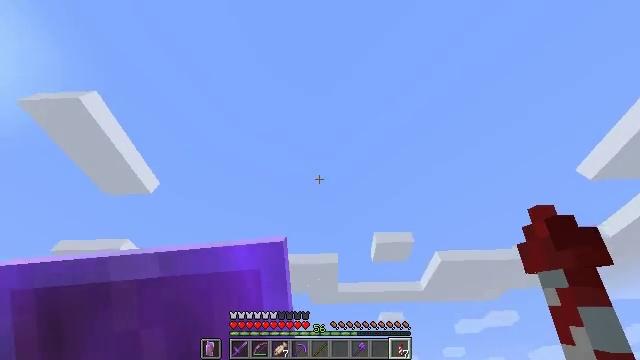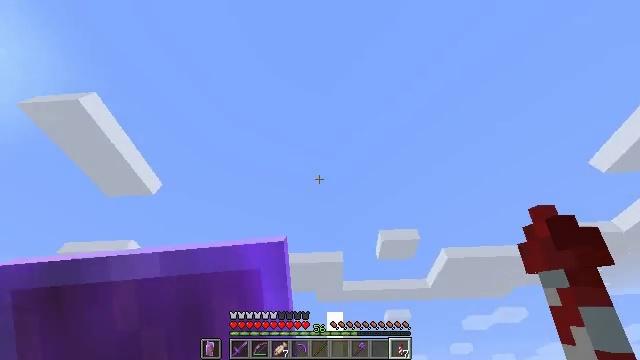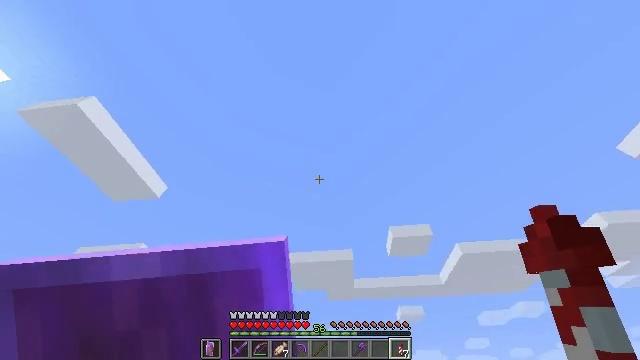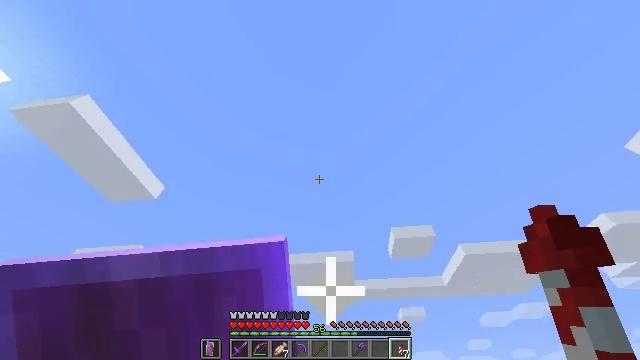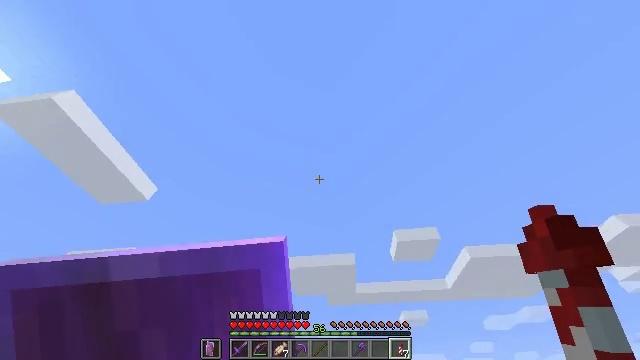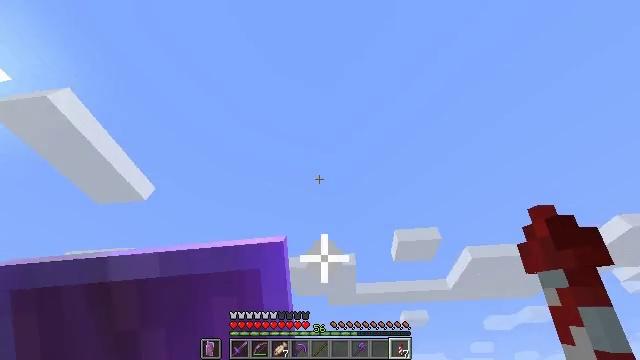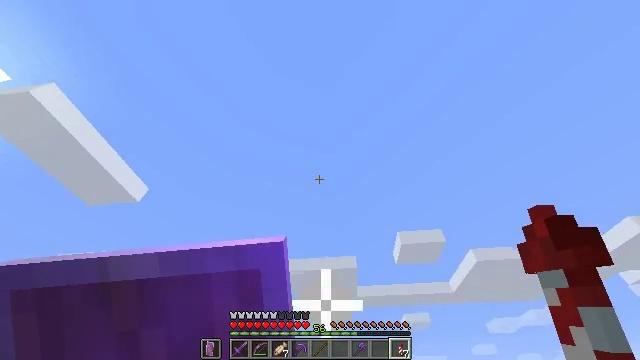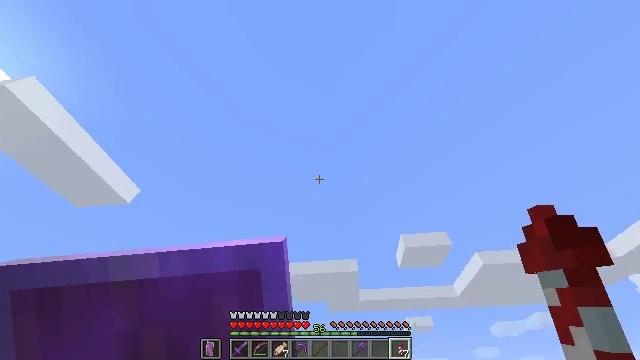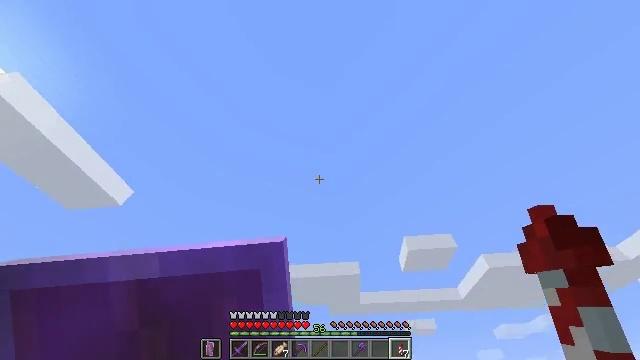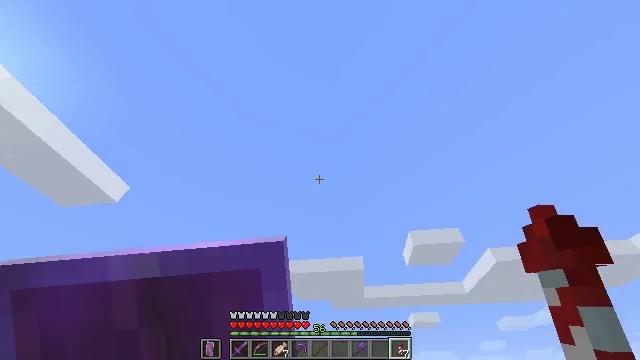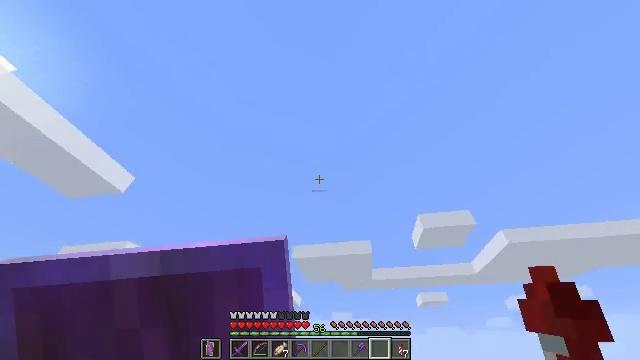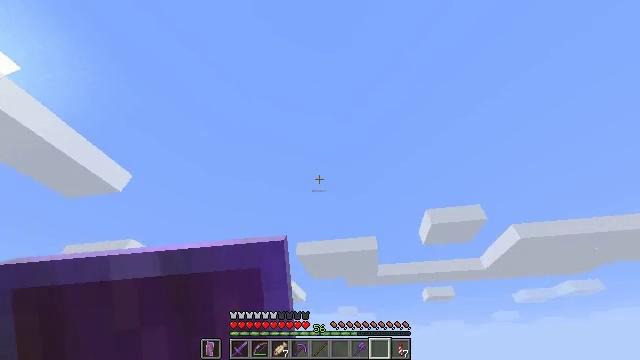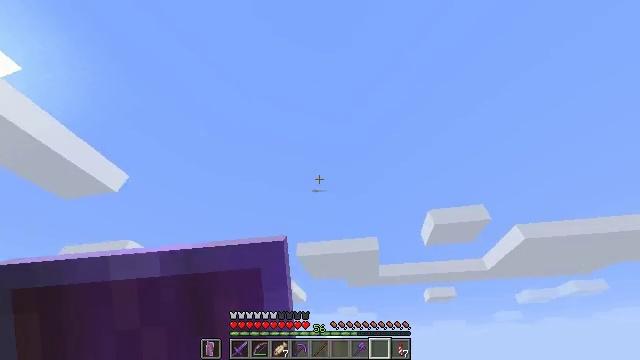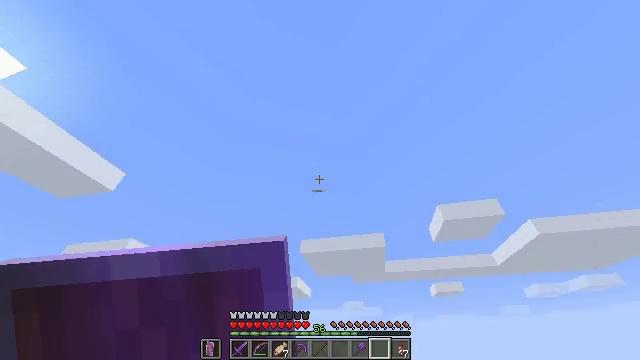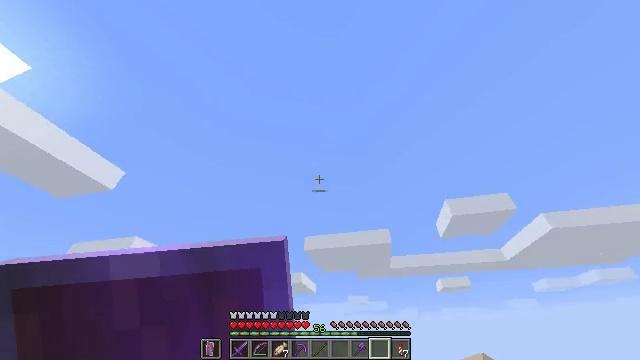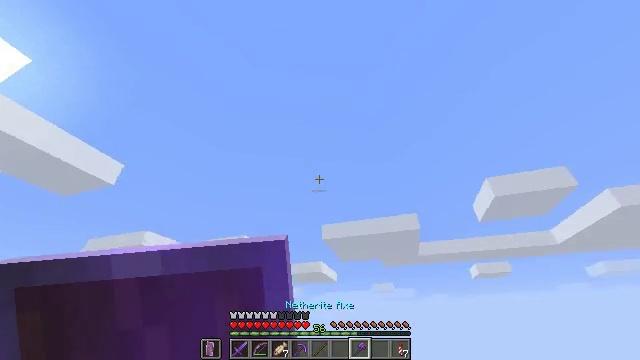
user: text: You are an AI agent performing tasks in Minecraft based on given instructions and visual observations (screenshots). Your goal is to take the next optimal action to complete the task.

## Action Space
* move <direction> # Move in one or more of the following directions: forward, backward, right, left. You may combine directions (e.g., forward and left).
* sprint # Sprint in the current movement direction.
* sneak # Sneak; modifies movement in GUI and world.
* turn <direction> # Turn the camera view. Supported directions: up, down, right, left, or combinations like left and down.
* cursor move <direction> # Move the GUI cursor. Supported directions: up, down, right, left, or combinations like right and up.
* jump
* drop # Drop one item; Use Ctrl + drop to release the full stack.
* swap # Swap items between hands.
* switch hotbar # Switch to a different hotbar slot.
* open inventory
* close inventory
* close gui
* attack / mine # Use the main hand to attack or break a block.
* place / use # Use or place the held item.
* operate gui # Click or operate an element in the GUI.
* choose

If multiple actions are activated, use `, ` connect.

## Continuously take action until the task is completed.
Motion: motion action
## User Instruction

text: Mine oak leaves.
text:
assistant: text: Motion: move forward, sprint, turn left
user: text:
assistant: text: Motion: move forward, sprint, turn left
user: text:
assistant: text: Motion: move forward, sprint
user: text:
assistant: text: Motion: move forward, sprint
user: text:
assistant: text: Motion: move forward, sprint
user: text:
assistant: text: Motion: move forward, sprint
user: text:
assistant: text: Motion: move forward, sprint
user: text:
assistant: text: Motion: move forward, sprint
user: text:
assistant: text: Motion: move forward, sprint, turn down
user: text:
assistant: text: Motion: move forward, turn left and down
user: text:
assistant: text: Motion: move forward, turn left and down
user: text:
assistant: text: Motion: move forward
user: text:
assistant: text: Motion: move forward, turn left and down
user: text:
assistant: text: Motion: turn left and down
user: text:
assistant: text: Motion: turn left and down
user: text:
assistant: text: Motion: turn left and down
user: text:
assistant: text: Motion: turn left and down
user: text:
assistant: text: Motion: turn left and down
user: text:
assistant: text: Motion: turn left and down
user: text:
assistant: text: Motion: turn left and down
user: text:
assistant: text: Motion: turn left and down
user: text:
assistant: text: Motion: turn left and down
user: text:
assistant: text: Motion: turn left and down
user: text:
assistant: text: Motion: turn left and down
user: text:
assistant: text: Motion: turn left and down
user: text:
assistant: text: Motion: turn left and down
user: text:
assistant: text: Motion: turn left and down
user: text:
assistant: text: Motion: turn left and down
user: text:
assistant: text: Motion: turn left and up
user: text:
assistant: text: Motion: turn right and down